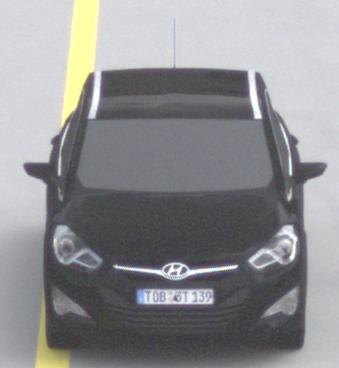
Make: Hyundai
Model: i40 Kombi 1.6 GDI
Detailed model: i40 (VF) Kombi
Model produced from: 2012/08
Model produced until: 2013/09
Doors: 5
Color: black
Road condition: dry road
Daytime: morning or afternoon
Contrast: low contrast